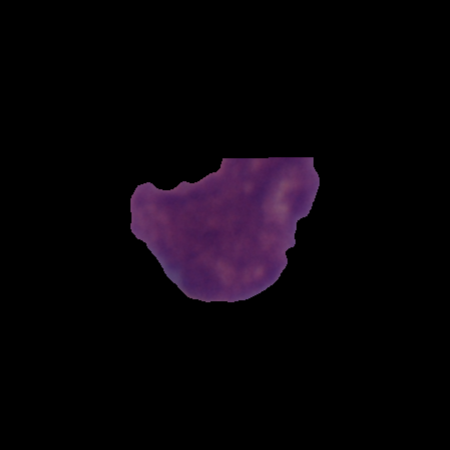
Label: cancer